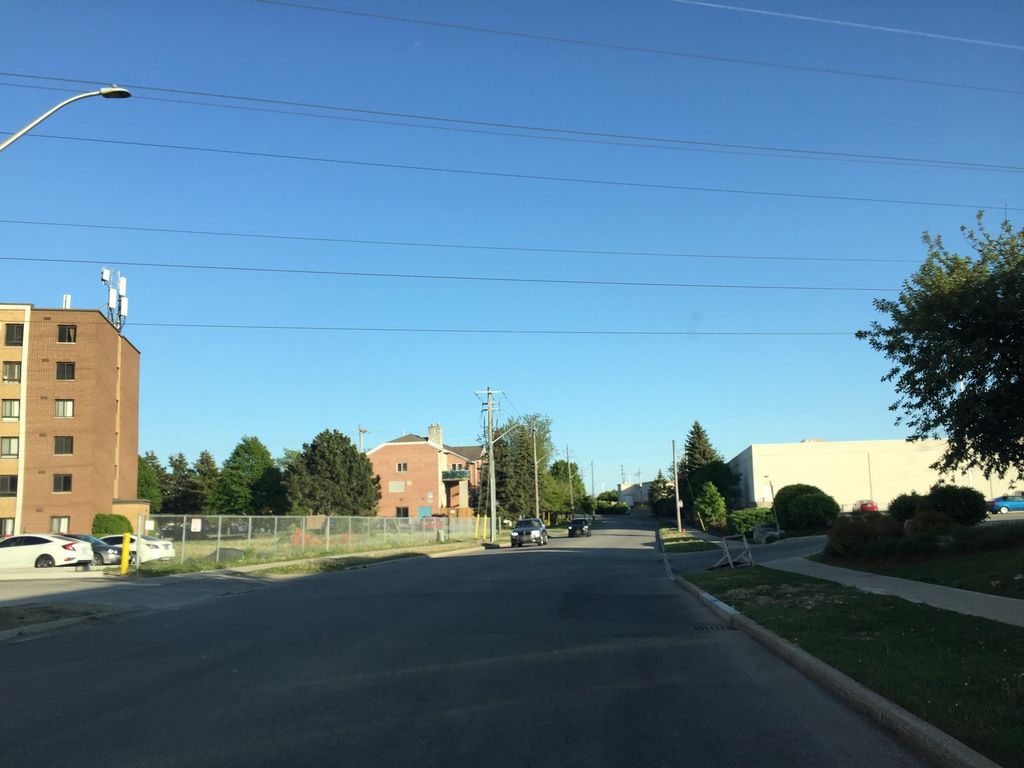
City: kitchener-waterloo